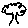
Label: tree